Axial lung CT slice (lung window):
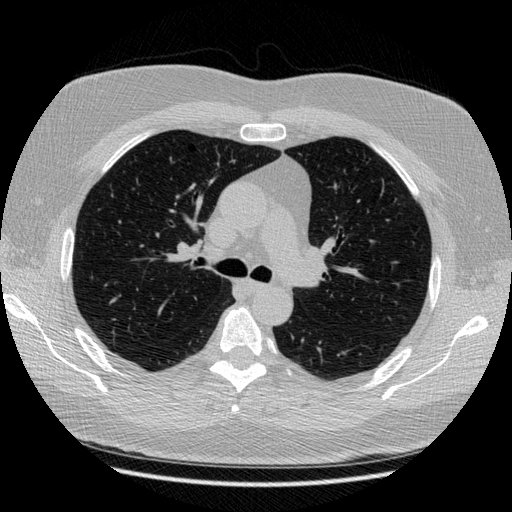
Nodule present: no